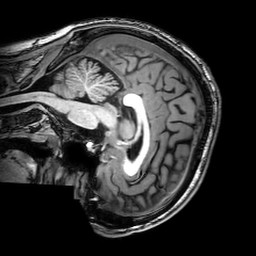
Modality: T1w
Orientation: sagittal
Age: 21
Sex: male
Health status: healthy
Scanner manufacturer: philips
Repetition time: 0.008157 s
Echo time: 0.00374 s